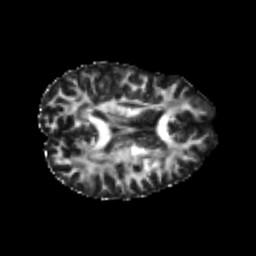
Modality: FA
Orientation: axial
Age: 24
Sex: female
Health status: healthy
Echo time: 0.074 s